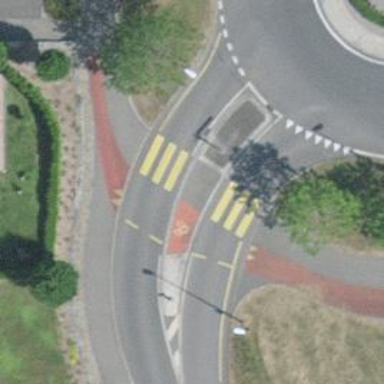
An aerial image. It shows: Uncontrolled zebra crossing with zebra markings.